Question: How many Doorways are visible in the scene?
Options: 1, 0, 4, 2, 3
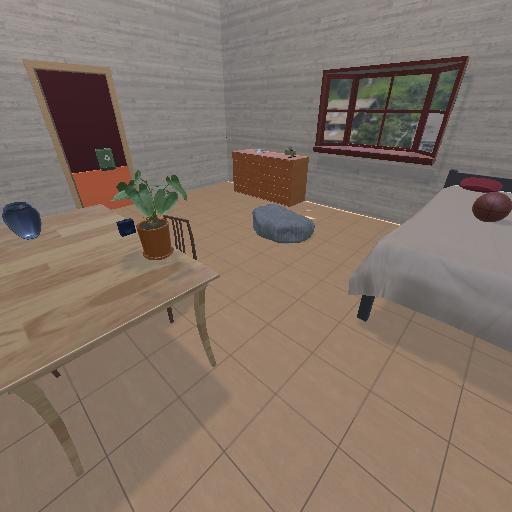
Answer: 1